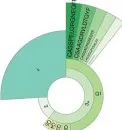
The TCR repertoire in blood and cerebrospinal fluid. The donut chart of the blood.
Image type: chart (chart)